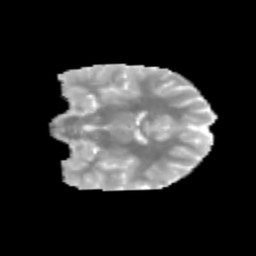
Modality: MD
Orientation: coronal
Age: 10
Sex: female
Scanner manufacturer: siemens
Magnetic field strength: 3 T
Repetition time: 3.8 s
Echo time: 0.07 s